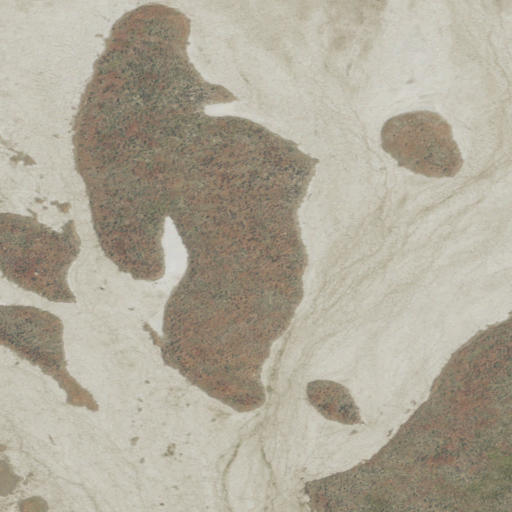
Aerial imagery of plain(s) in Montana named Big Flat containing shrub, grassland, and barren land